Question: I keep getting a message popping up in Android Studio whenever I edit a file. It says, "This file is indented with tabs instead of 4 spaces." I can click "OK" or "Indent with 4 spaces" and I know there are ways to change to tabs (see <URL>, but it is a little annoying to have this message pop up all the time. I even tried clicking "Show Settings" and then "Use tab character" but I still got the message popping up.

Why does it always come up? What can I do about it?
Note: My Java project was imported from Eclipse.
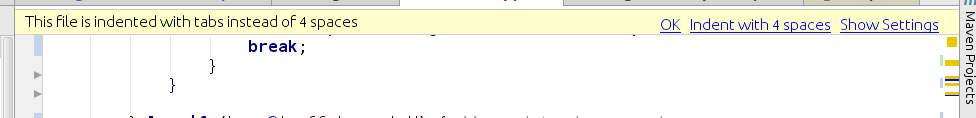
Answer: The <URL>:
> If you've already tried the latest IntellIJ IDEA 14 EAP build, you
might've noticed that the Code Style settings offers a new option:
Detect and use existing file indents for editing (enabled by default.)This new option lets IntelliJ IDEA detect certain Code Style settings
(such as Use Tab character and Indent size) in the currently edited
file on the fly. It means that even if a file has a code style
different from your current settings, they will still be preserved.So now you don't need to worry about losing the formatting in files
that are specific to certain files in your project that differ from
the others.
You can see that option checked in the following image:

The project you imported from Eclipse used tabs rather than spaces for indenting. Android Studio allows you to keep this code style. However, if you don't want the reminders, you can do one of the following things:
# Fixes
Any of the following will work:
- Uncheck the setting.- Change your default indenting for Java (not just on the general Code Style page). Go to . On the tab click "Use tab character".

-
# See also:
- <URL>